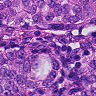
Metastatic tissue present: yes